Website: macys
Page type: payment
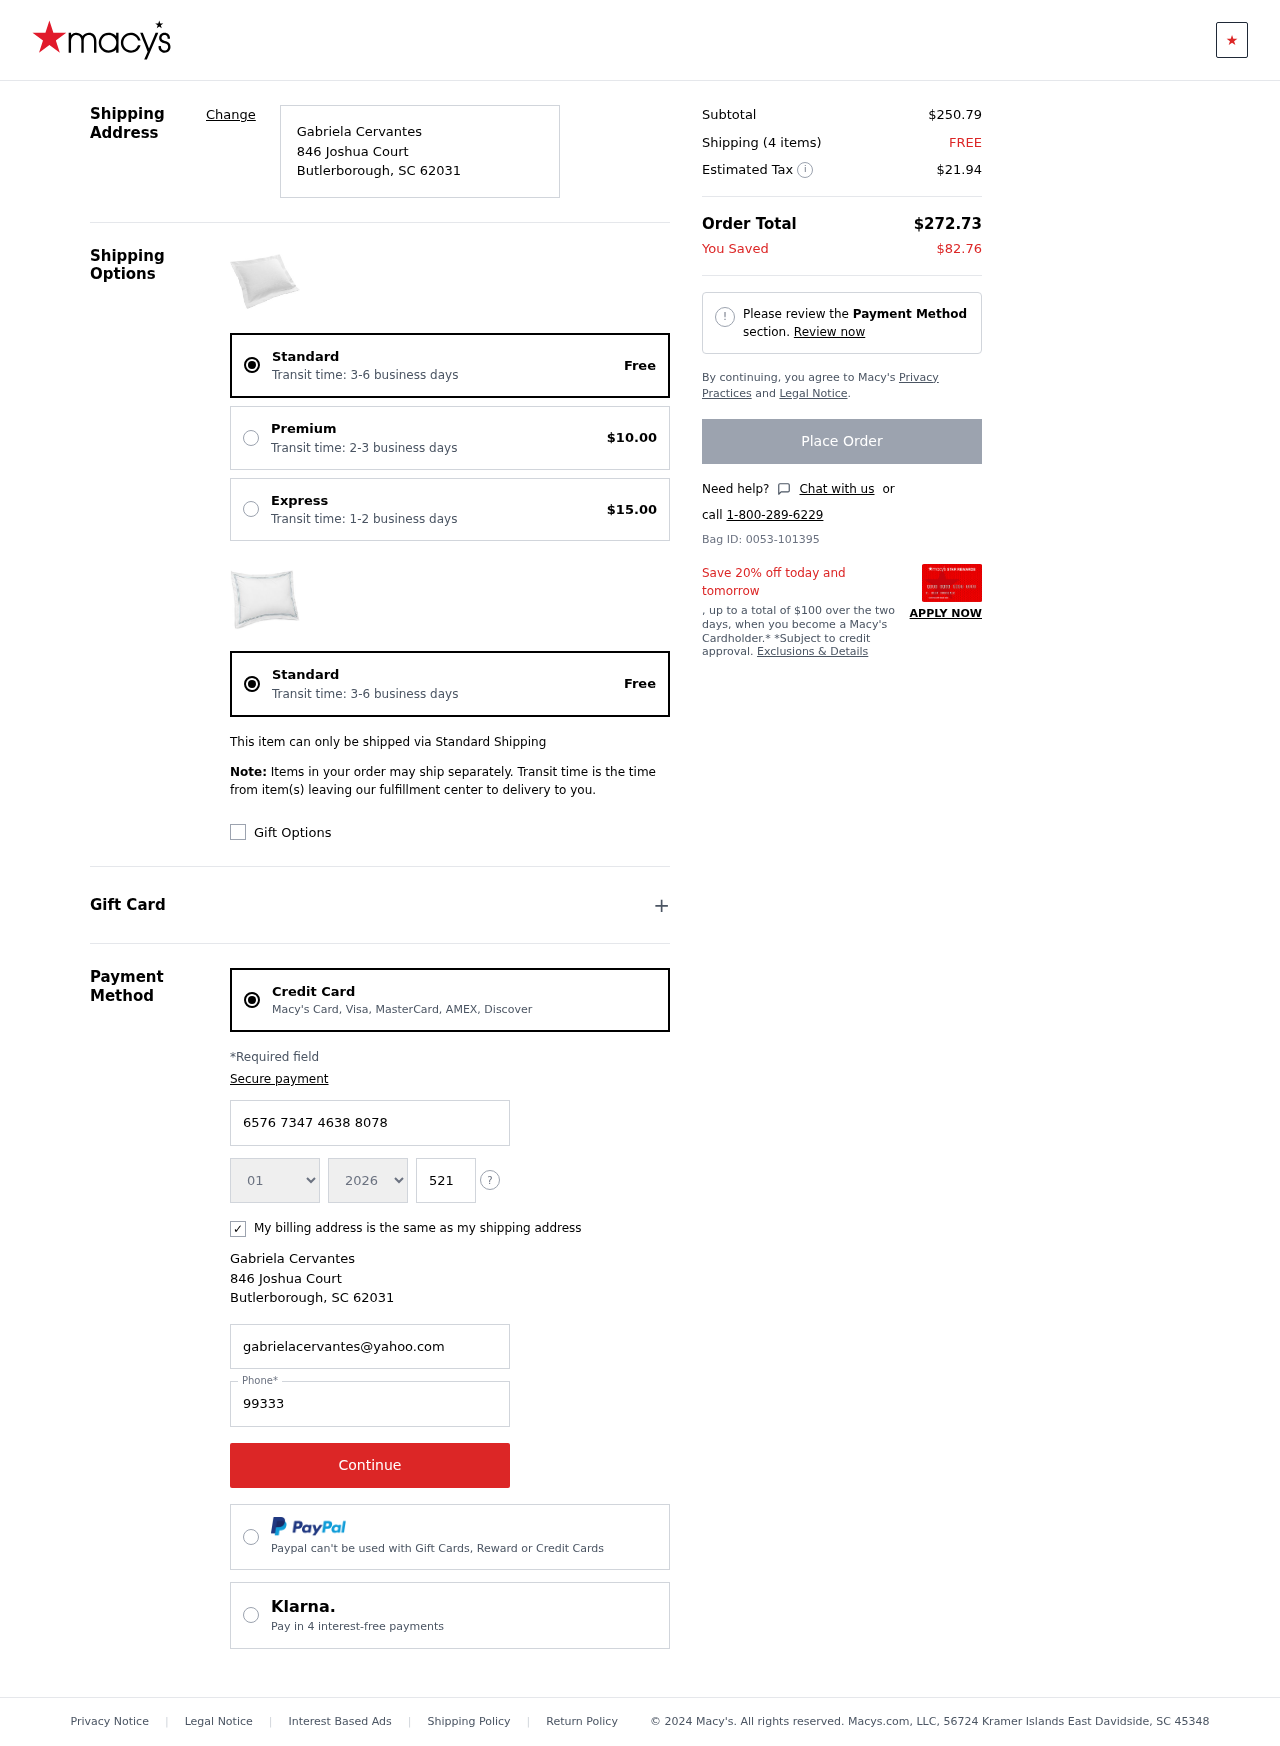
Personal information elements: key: PII_CARD_CVV
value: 521
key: PII_CARD_EXPIRY_MONTH
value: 01
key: PII_CARD_EXPIRY_YEAR
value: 26
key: PII_CARD_NUMBER
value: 6576 7347 4638 8078
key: PII_CITY
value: Butlerborough
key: PII_EMAIL
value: gabrielacervantes@yahoo.com
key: PII_FULLNAME
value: Gabriela Cervantes
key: PII_PHONE
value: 9933377368
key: PII_POSTCODE
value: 62031
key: PII_STATE_ABBR
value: SC
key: PII_STREET
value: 846 Joshua Court
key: PII_FULLNAME2
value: Gabriela Cervantes
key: PII_STREET2
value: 846 Joshua Court
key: PII_CITY2
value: Butlerborough
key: PII_STATE_ABBR2
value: SC
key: PII_POSTCODE2
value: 62031
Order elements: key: ORDER_DELIVERY_DATE
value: Transit time: 3-6 business days
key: ORDER_SHIPPING_STANDARD
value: Free
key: ORDER_SHIPPING_PREMIUM
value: $10.00
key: ORDER_SHIPPING_EXPRESS
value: $15.00
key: ORDER_DELIVERY_DATE2
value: Transit time: 3-6 business days
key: ORDER_SHIPPING_STANDARD2
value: Free
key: ORDER_SUBTOTAL
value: $250.79
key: ORDER_NUM_ITEMS
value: Shipping (4 items)
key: ORDER_SHIPPING_COST
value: FREE
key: ORDER_TAX
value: $21.94
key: ORDER_TOTAL
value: $272.73
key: ORDER_SAVINGS
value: $82.76
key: ORDER_ID
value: Bag ID: 0053-101395